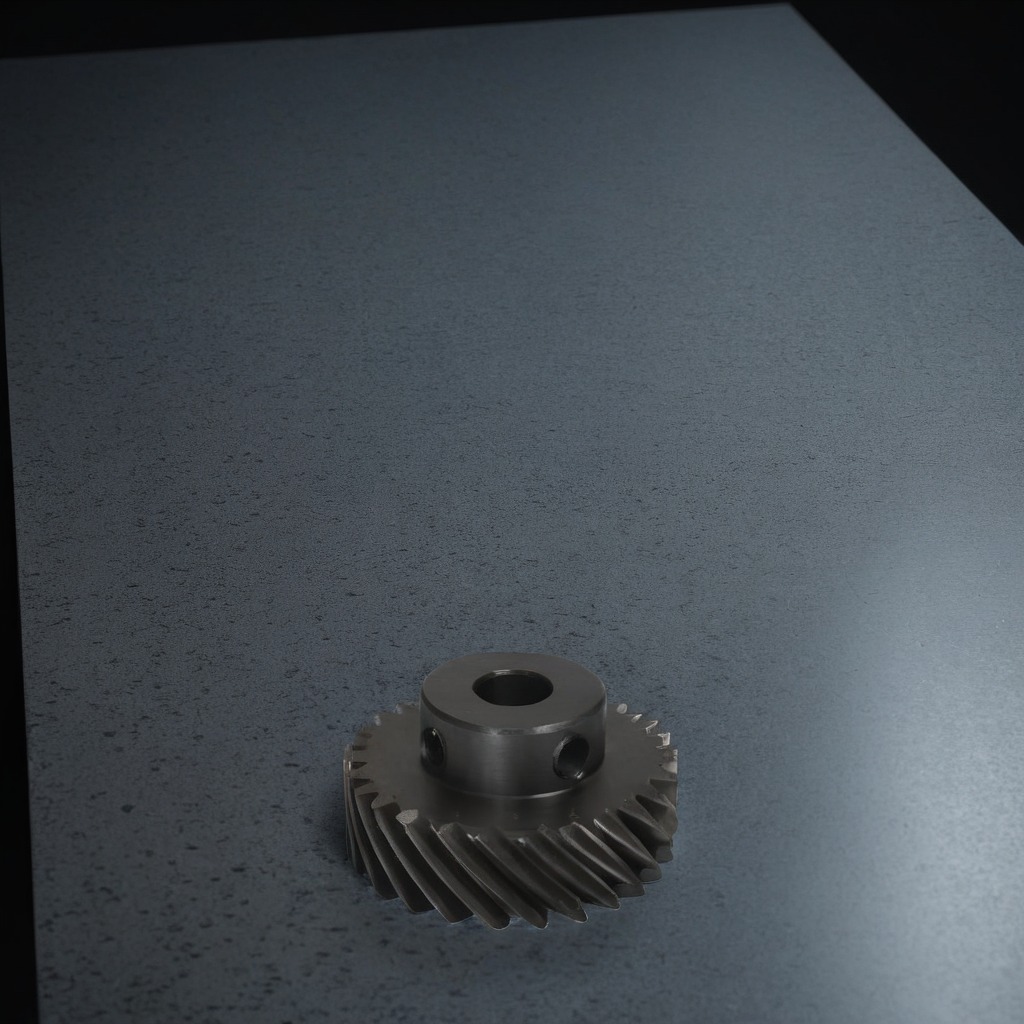
A steel gear with teeth is lying on the clean granite table inside a workshop at night.